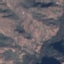
Land use / land cover: HerbaceousVegetation